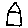
Label: house